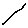
Label: line